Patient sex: M
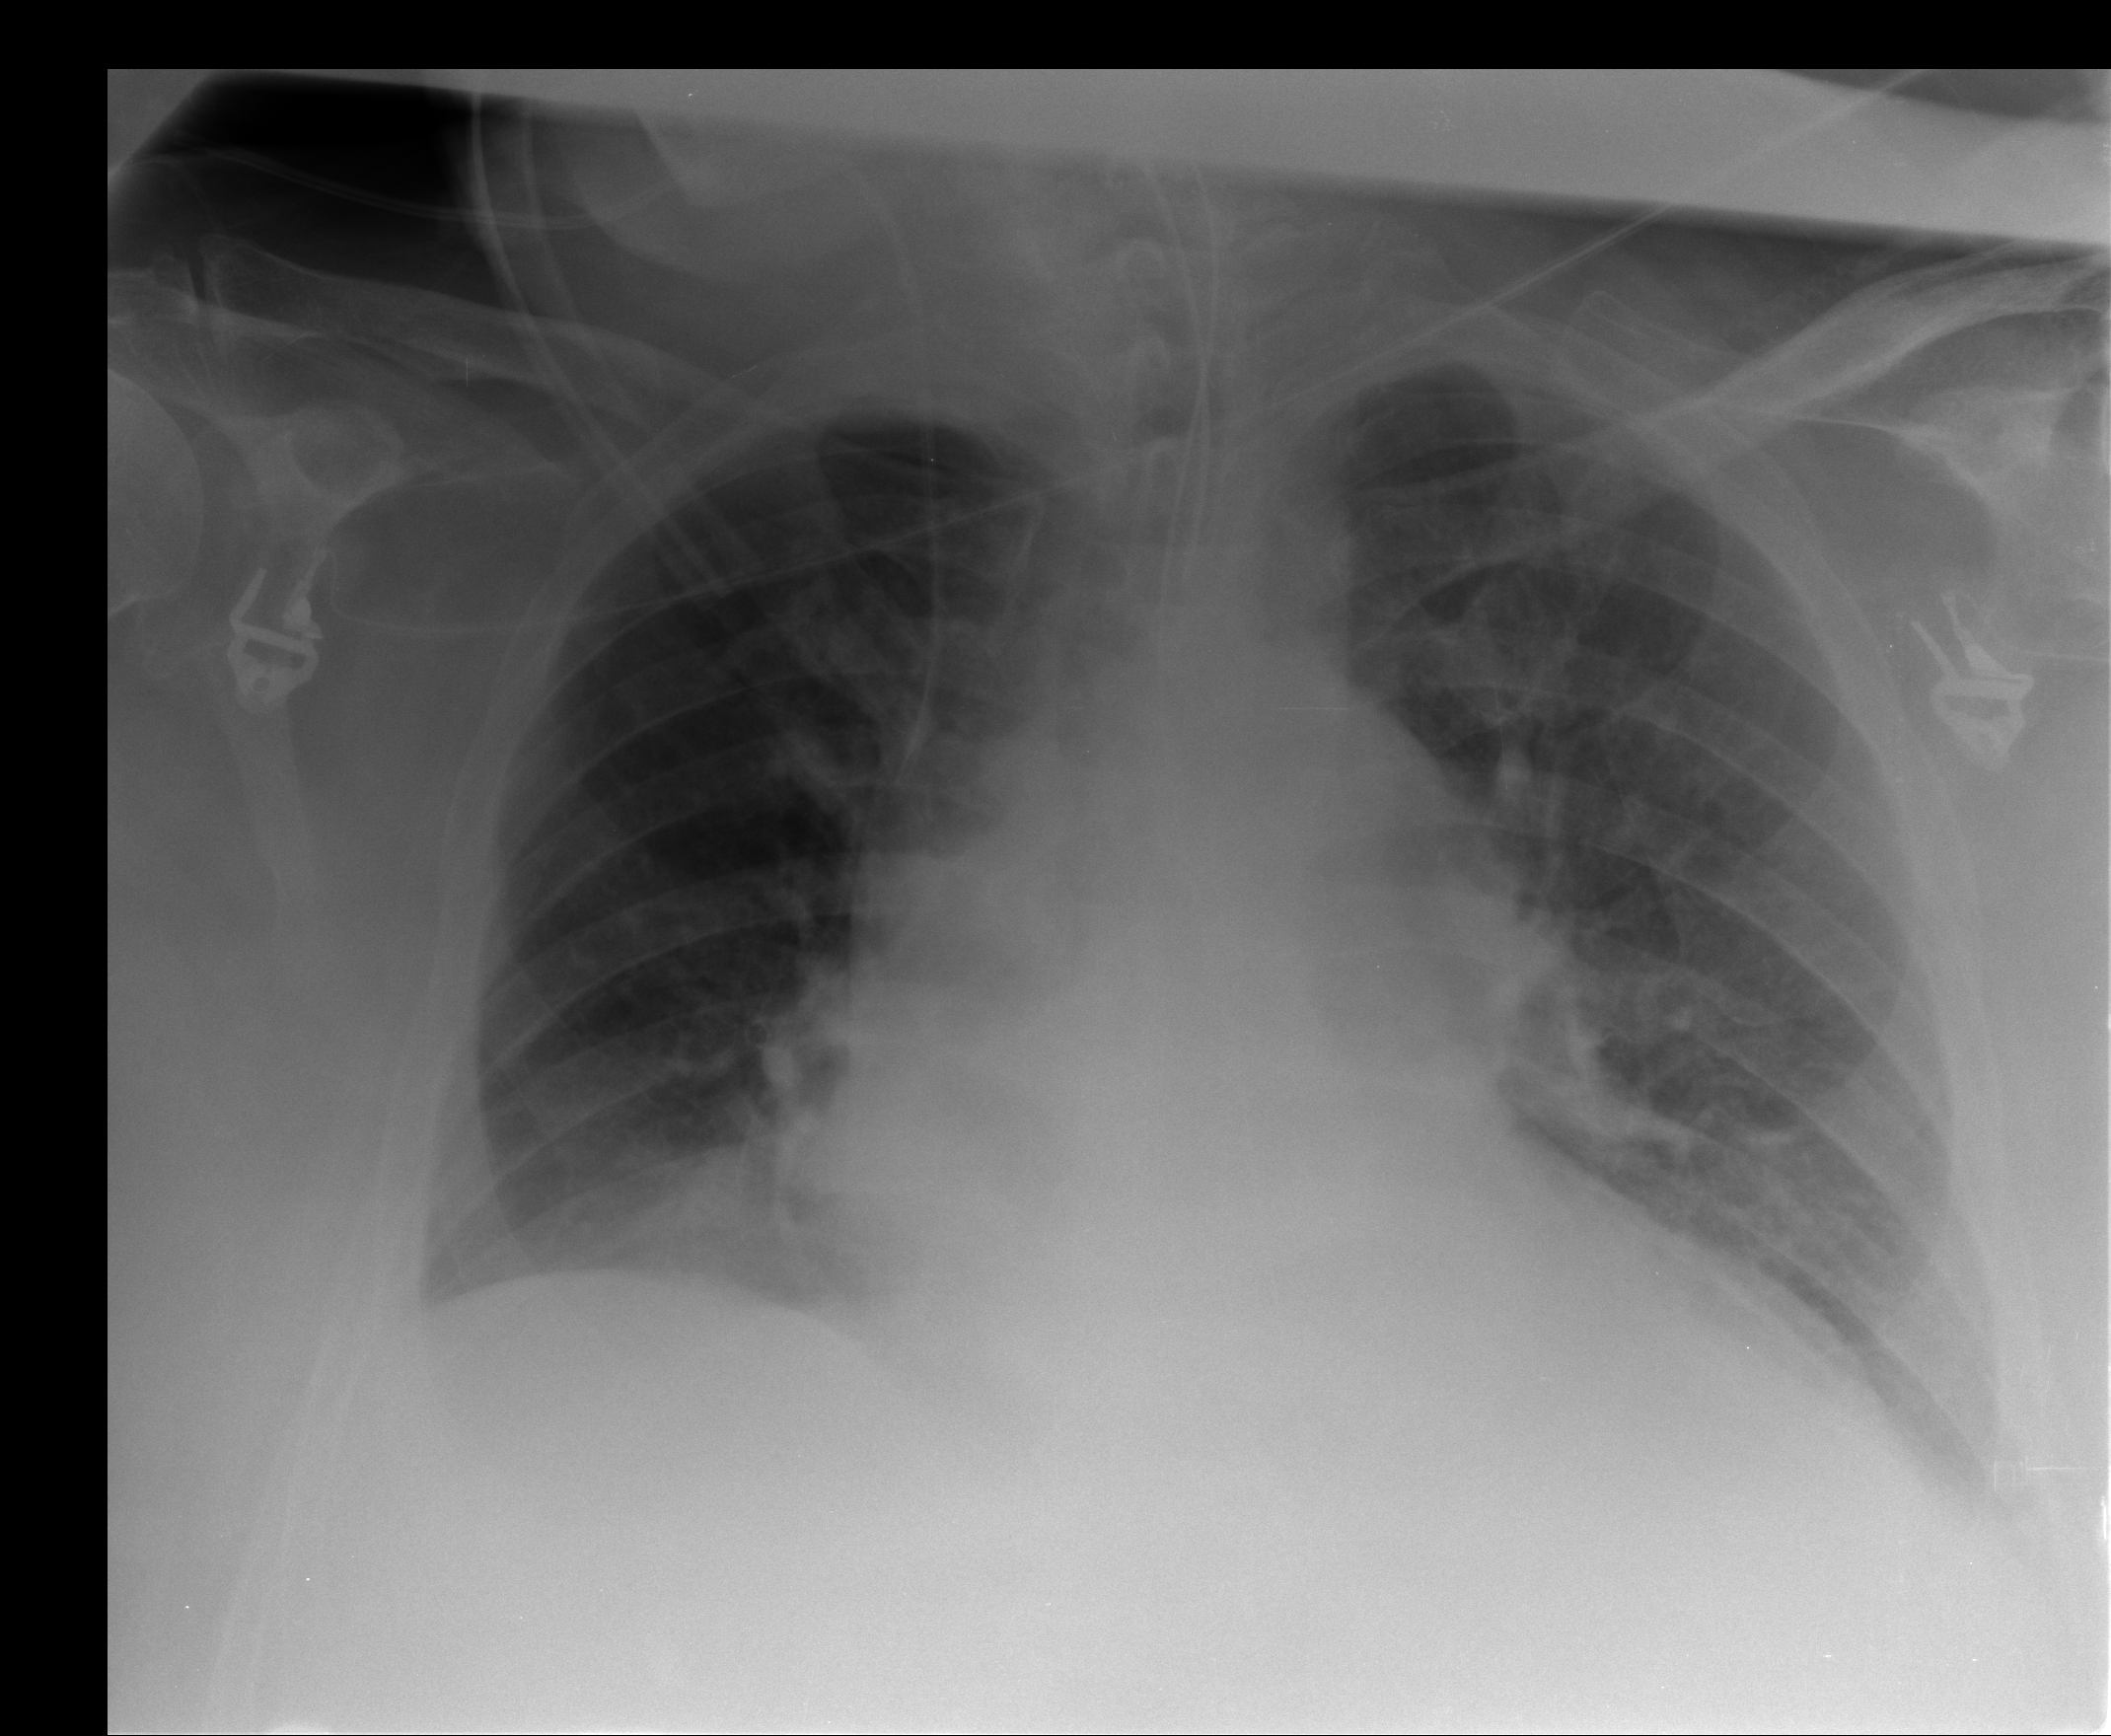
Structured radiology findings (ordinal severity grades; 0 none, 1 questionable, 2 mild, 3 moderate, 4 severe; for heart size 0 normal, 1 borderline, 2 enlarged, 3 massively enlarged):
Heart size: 2
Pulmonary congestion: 0
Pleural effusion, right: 0
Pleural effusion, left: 1
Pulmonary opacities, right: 0
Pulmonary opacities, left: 1
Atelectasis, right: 2
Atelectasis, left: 2